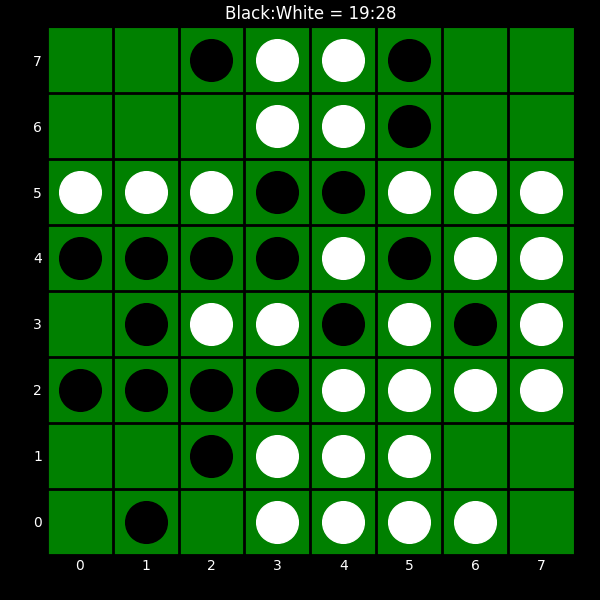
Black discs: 19
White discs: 28